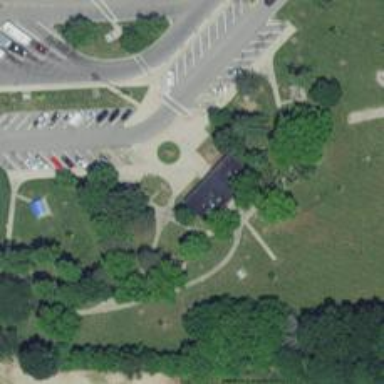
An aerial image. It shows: Rest area on the road.